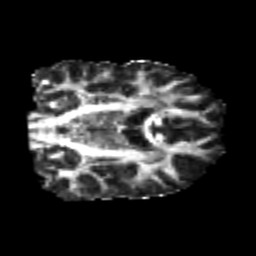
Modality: FA
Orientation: coronal
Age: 24
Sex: male
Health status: healthy
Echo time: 0.074 s